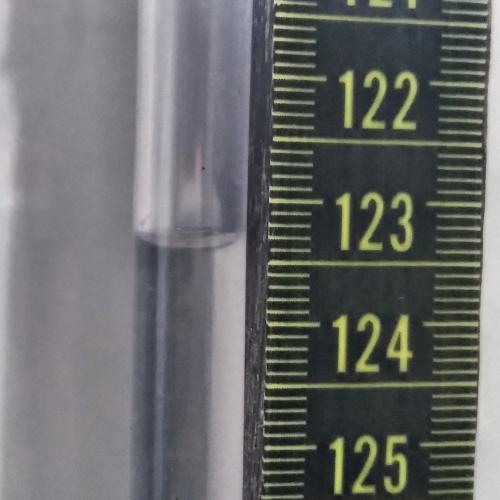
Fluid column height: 123.3 cm